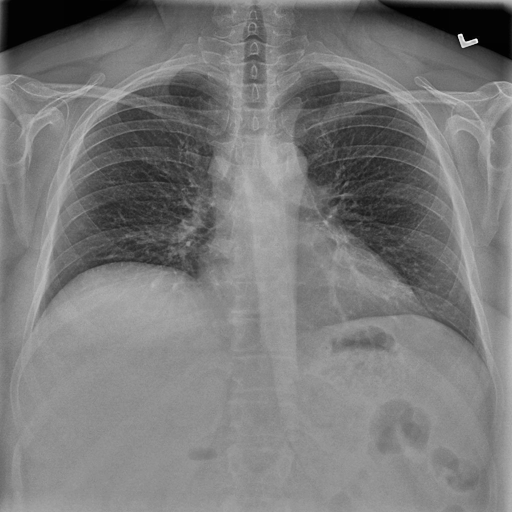
Finding: NORMAL